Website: crate-barrel
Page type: newsletter-management
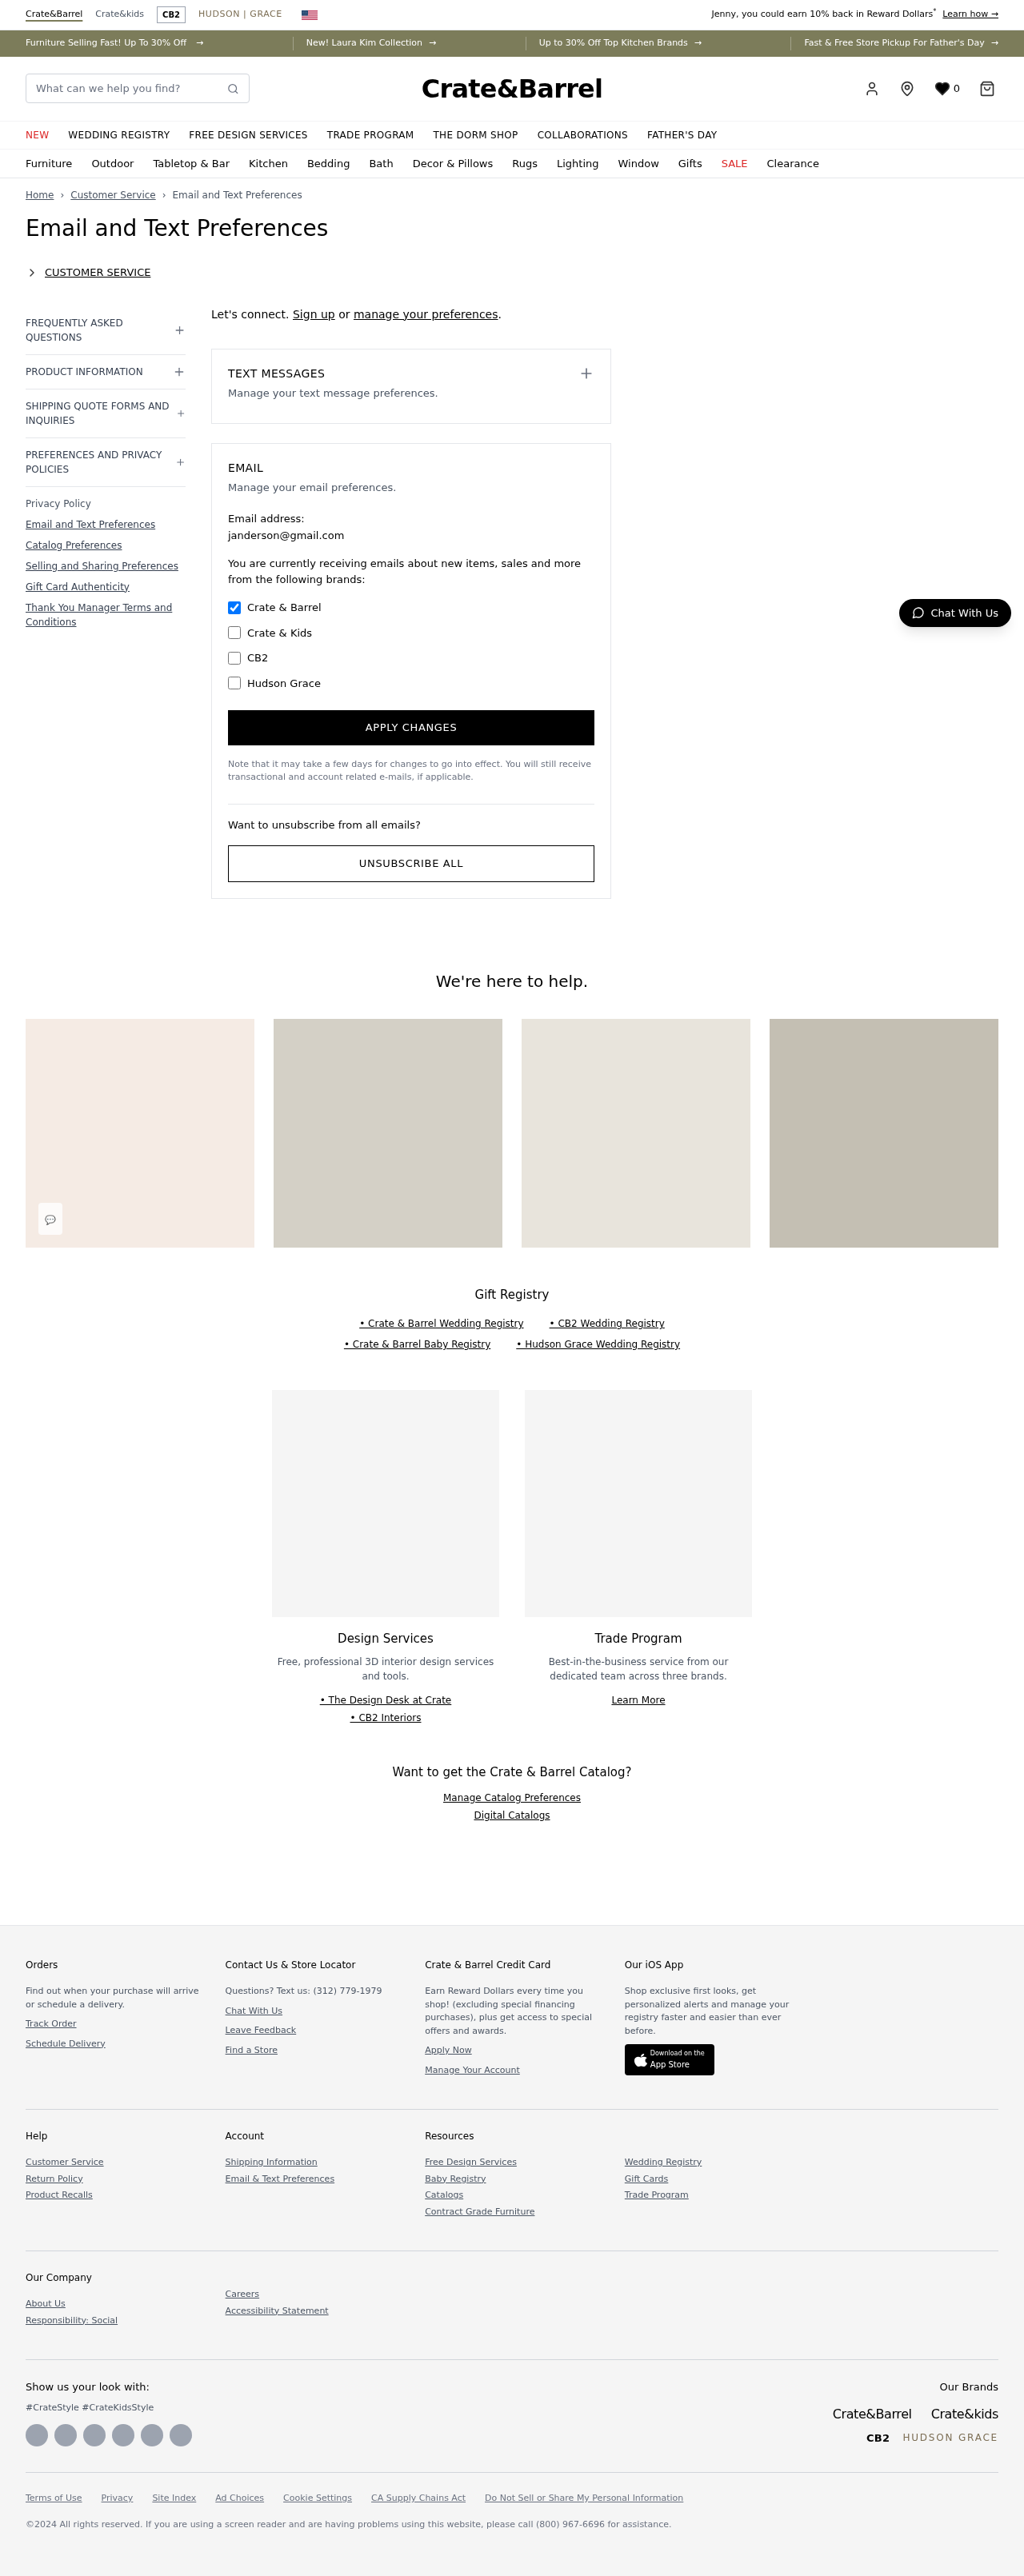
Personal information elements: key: PII_EMAIL
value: janderson@gmail.com
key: PII_FIRSTNAME
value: Jenny
Search elements: key: HEADER_SEARCH
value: What can we help you find?
Other elements: key: WISHLIST_COUNT
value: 0